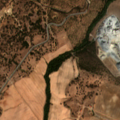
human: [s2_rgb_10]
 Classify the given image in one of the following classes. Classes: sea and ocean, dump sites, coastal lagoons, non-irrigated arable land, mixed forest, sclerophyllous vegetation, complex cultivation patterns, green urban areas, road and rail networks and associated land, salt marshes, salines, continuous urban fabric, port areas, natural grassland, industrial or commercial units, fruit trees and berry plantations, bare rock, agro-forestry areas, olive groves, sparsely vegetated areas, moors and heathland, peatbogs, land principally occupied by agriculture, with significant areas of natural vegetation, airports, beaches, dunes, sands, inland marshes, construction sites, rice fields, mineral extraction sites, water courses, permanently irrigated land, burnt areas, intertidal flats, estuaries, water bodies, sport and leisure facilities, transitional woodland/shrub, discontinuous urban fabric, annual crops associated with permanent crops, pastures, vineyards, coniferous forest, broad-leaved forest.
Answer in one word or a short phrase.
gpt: mineral extraction sites, non-irrigated arable land, permanently irrigated land, fruit trees and berry plantations, agro-forestry areas, coniferous forest